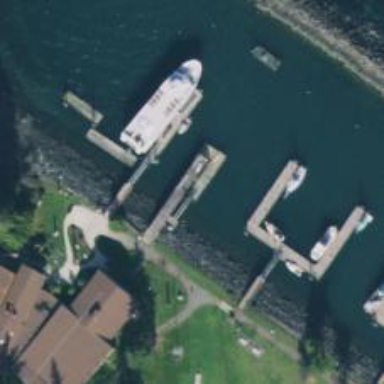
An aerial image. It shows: Man-made pier.